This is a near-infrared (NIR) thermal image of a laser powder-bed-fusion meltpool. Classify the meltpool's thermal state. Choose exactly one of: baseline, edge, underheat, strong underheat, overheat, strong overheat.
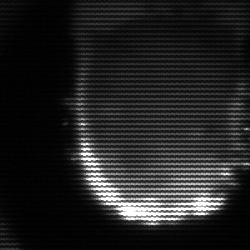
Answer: baseline